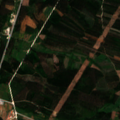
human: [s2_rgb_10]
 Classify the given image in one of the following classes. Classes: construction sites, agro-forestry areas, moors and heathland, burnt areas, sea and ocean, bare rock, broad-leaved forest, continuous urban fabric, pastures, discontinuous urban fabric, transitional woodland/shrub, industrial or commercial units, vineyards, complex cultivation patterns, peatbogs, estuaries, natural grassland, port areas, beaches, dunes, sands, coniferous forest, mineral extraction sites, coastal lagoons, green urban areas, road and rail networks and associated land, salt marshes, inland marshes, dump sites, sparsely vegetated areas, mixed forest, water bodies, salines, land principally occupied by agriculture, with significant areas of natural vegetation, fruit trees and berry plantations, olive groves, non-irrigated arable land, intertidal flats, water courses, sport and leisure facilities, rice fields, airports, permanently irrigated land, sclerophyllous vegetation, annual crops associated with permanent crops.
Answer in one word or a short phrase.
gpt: olive groves, annual crops associated with permanent crops, complex cultivation patterns, land principally occupied by agriculture, with significant areas of natural vegetation, mixed forest, transitional woodland/shrub